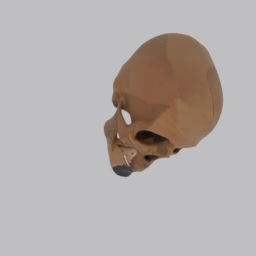
Label: nature